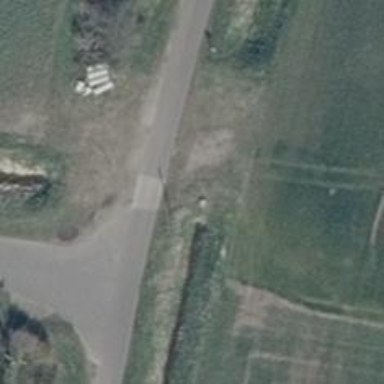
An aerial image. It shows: Culvert tunnel.